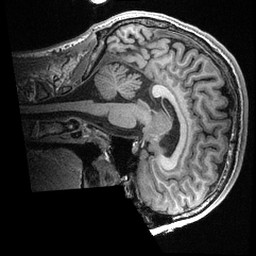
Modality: T1w
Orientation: sagittal
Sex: male
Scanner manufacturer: ge
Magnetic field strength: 3 T
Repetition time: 0.0064 s
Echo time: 0.00281 s